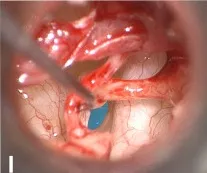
High resolution temporal bone CT images of the normal and abnormal stapes footplate as well as intraoperative images of the hypermobile stapes footplate.
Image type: medical_photograph (other_medical_photograph)